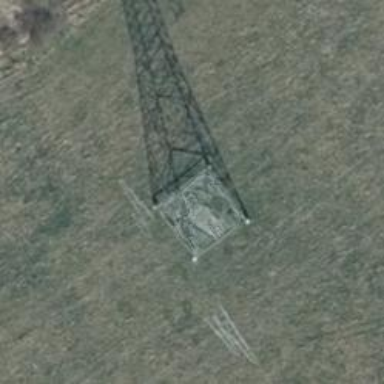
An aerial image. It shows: Power tower.